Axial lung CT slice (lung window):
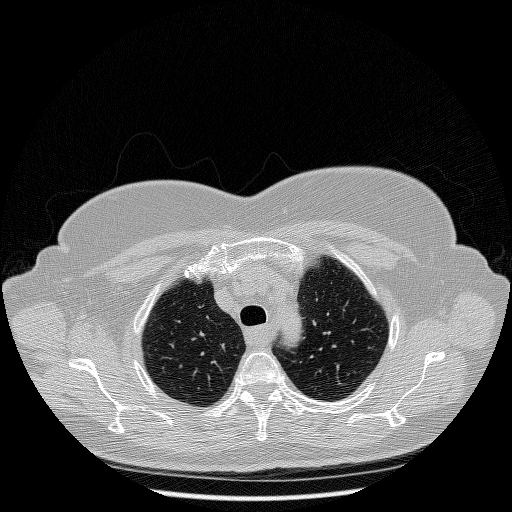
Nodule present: no